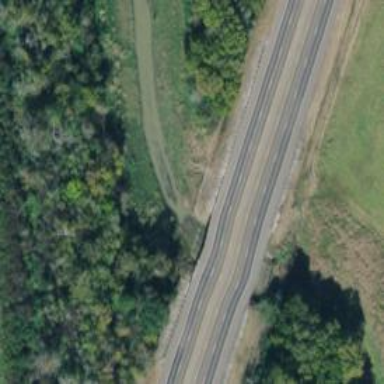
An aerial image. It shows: Primary highway.